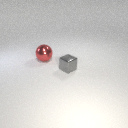
large red metal sphere behind small gray metal cube